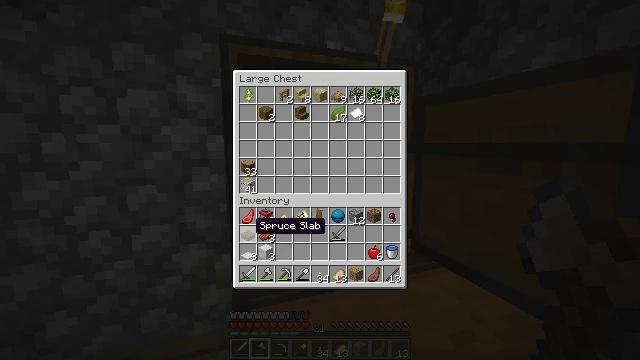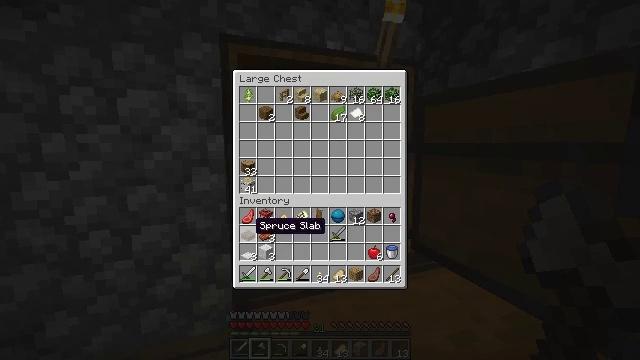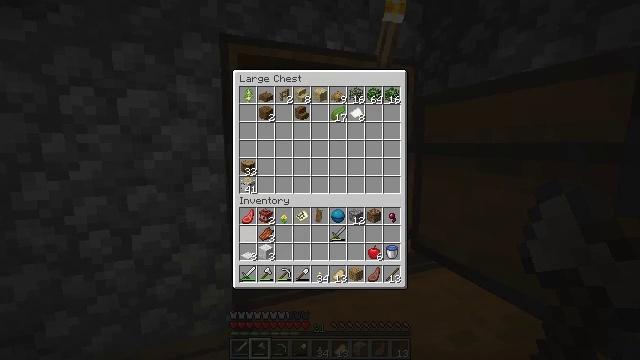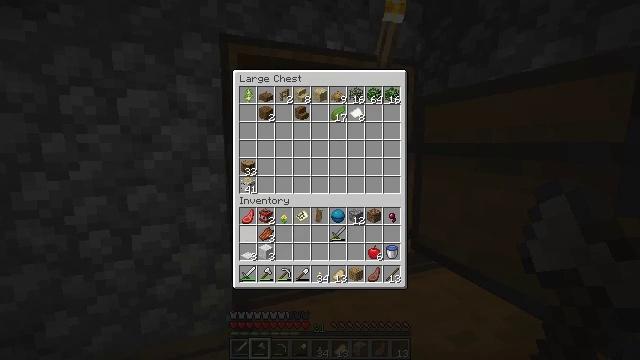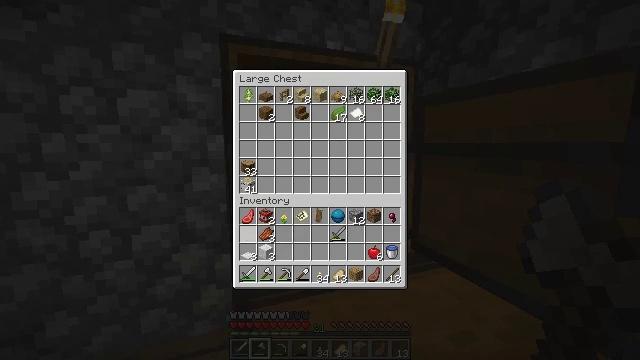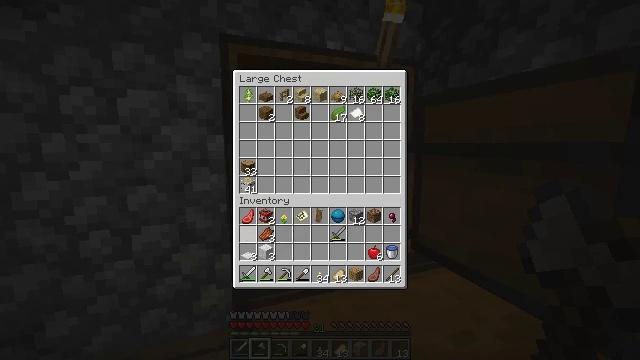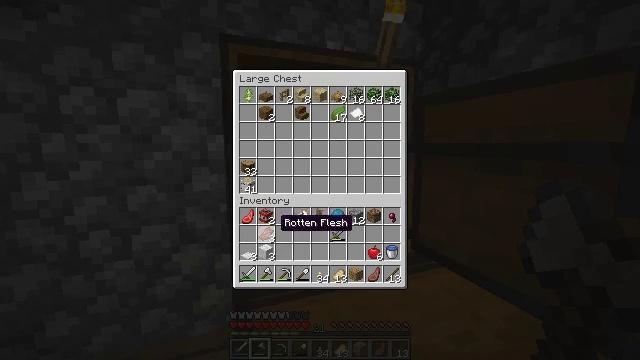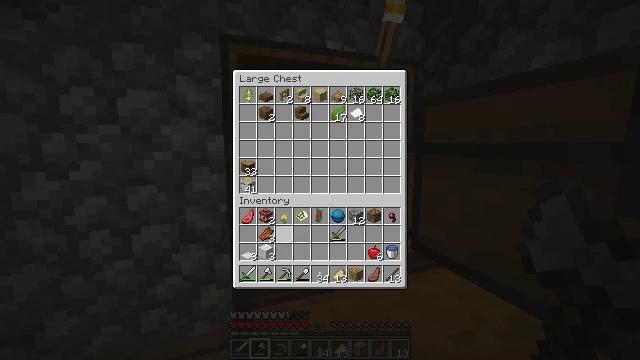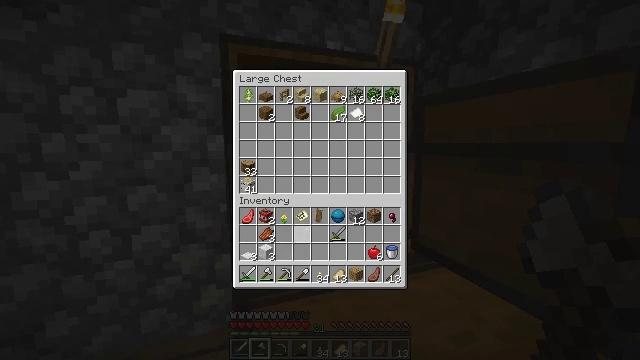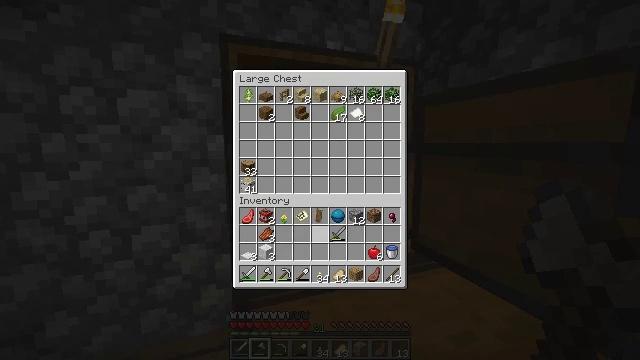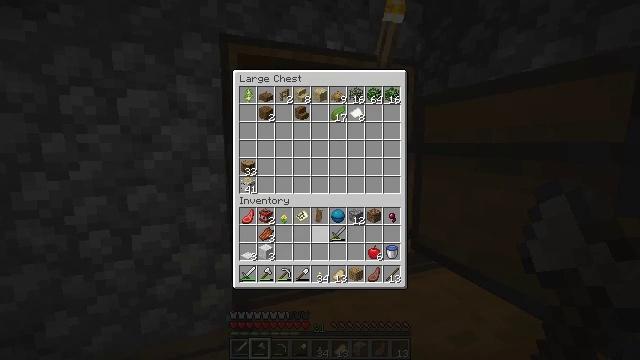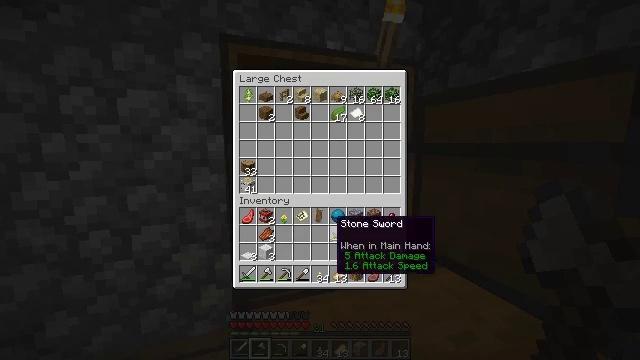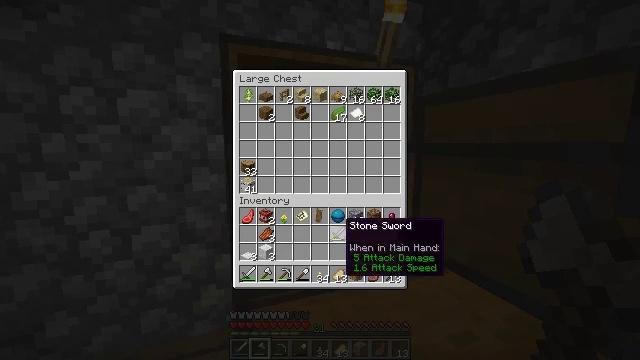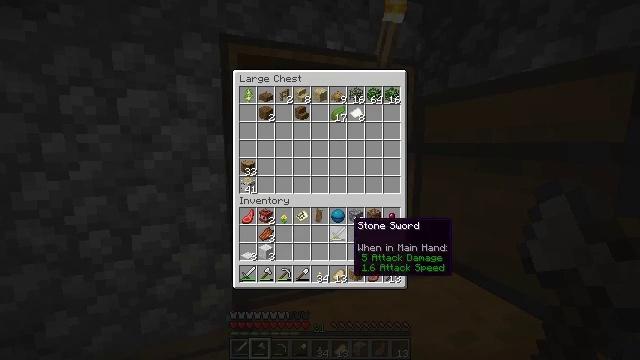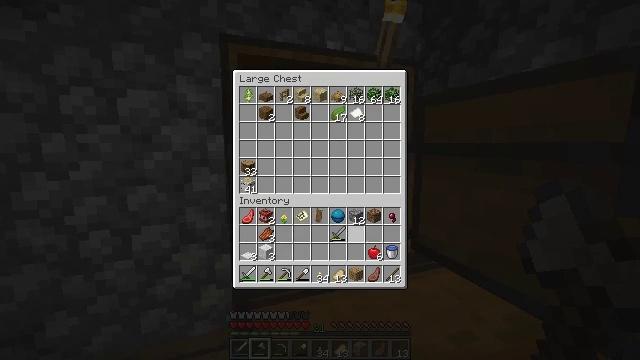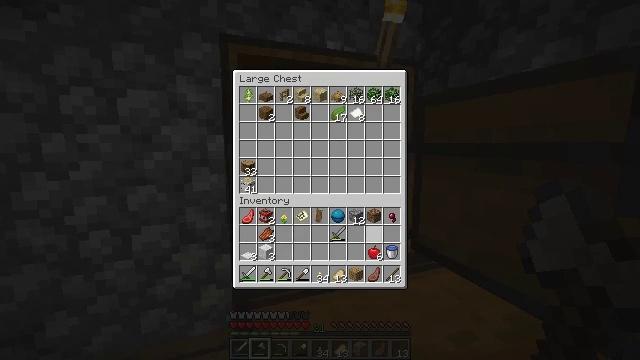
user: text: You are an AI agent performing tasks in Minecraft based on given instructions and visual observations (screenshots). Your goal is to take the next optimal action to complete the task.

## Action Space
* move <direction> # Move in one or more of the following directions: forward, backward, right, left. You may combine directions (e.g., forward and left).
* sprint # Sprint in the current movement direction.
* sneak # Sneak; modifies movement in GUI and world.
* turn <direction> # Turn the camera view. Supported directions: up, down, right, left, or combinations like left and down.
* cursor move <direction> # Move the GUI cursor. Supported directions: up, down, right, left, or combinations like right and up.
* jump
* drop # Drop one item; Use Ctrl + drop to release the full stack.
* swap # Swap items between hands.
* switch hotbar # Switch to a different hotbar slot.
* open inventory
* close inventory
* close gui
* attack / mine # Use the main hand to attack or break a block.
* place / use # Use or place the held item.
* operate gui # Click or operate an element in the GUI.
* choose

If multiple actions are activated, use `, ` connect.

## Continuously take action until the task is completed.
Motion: motion action
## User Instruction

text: Gather the chest from its place.
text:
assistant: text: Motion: sneak
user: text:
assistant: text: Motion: sneak, operate gui
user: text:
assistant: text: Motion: sneak, operate gui
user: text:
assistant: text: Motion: sneak
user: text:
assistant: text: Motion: sneak
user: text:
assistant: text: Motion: sneak, cursor move right
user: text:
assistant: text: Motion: sneak, cursor move right
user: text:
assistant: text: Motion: sneak, cursor move right
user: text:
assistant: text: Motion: sneak, cursor move right
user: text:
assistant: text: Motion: sneak, cursor move right
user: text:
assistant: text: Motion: sneak, cursor move right
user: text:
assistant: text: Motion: sneak, cursor move right
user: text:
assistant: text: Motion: sneak, cursor move right
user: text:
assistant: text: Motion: sneak, cursor move right
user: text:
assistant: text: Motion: sneak, cursor move right
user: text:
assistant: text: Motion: sneak, cursor move right
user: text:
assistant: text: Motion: cursor move right and down
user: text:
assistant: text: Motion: turn right and down, close gui
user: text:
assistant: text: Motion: turn right and down, open inventory
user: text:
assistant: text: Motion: turn right and down, open inventory
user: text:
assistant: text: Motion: open inventory
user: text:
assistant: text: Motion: no_op
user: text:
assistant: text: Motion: no_op
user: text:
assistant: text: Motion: no_op
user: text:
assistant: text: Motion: no_op
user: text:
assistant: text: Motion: use / place
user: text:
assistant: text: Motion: use / place
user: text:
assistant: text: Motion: no_op
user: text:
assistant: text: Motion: no_op
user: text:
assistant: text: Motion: no_op